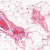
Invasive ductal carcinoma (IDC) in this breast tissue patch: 0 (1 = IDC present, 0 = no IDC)